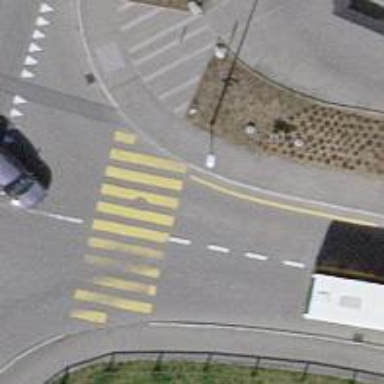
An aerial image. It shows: Marked zebra crossing on the road.